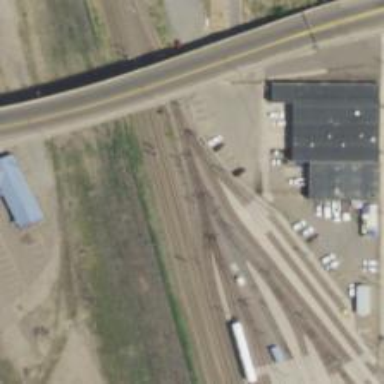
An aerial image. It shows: Light rail yard with electrified contact lines.